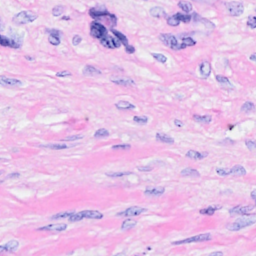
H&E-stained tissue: Breast